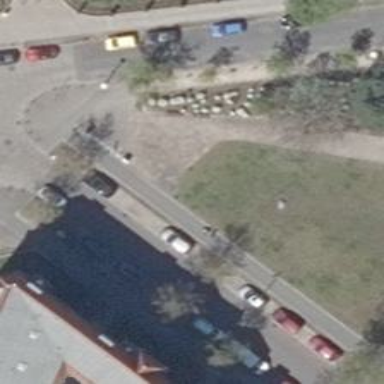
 with right-side parking being on the street and left-side parking being halfway on the kerb."